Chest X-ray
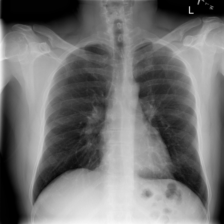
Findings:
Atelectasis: negative
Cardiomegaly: negative
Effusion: negative
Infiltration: negative
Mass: negative
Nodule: negative
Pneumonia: negative
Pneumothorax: negative
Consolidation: negative
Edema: negative
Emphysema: negative
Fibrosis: negative
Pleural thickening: negative
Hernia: negative